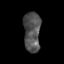
Tissue: skin
Cell type: Epithelial cells
Senescence score: 0.2849
Nuclear area (px): 659
Mean DAPI intensity: 81.768